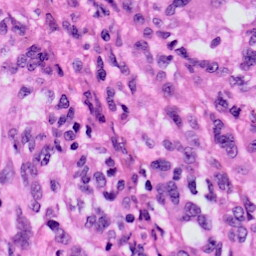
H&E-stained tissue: Skin